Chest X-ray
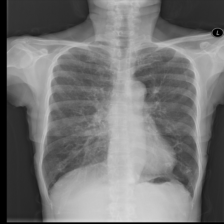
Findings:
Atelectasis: negative
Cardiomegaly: negative
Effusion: negative
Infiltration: negative
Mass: negative
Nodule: negative
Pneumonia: negative
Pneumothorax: negative
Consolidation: negative
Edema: negative
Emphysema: negative
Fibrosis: negative
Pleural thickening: negative
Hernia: negative